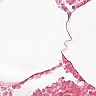
Metastatic tissue present: no